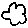
Label: cloud